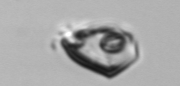
Label: Delphineis